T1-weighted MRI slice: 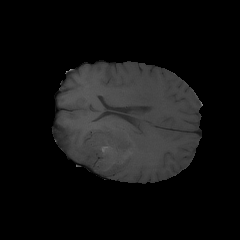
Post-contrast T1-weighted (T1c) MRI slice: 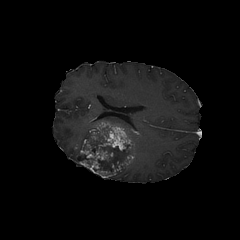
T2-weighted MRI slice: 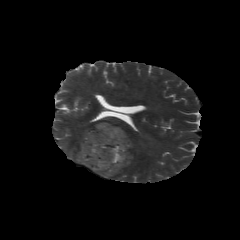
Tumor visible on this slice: yes